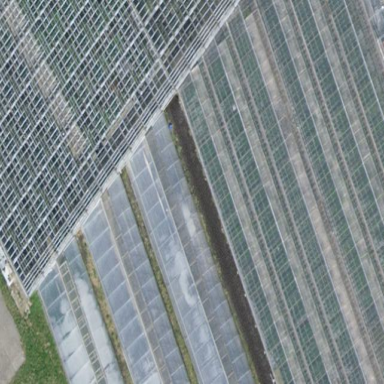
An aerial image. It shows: Greenhouse.